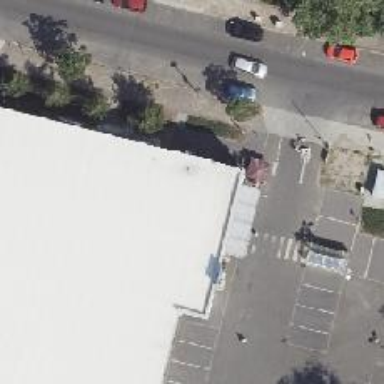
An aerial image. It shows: Bakery.